Question: I think the following picture describes the problem well enough.

In my windows phone 7 application (C#), I have a combobox that binds some data (StatusNameAsceding, StatusNameDesceding etc)
As you can see the dropdown seems completely blank and its items appear over the dropdown except the selected one.
Any Idea.
The code i use
for combobox... (xaml page)
'''
<ComboBox SelectionChanged="OnSortingColumnChanged"
x:Name="SortingColumn" Margin="2,0,0,0" Foreground="Black"
VerticalContentAlignment="Center" Padding="0">
'''
in App.xaml.cs
'''
public enum SortingColumns
{
StatusNameAscending = 0,
StatusNameDescending,
EXAMINOAscending,
EXAMINODescending,
}
public SortingColumns SortingColumn { get; set; }
'''
in back code (page.xaml.cs)
'''
this.DataContext = CreateSampleData();
App.Current.SortingColumn = App.SortingColumns.StatusNameAscending;
SortingColumn.Items.Add(App.SortingColumns.StatusNameAscending.ToString());
SortingColumn.Items.Add(App.SortingColumns.StatusNameDescending.ToString());
SortingColumn.Items.Add(App.SortingColumns.EXAMINOAscending.ToString());
SortingColumn.Items.Add(App.SortingColumns.EXAMINODescending.ToString());
SortingColumn.SelectedIndex = (int)App.Current.SortingColumn;
'''
and...
'''
private void OnSortingColumnChanged(object sender, SelectionChangedEventArgs e)
{
App.Current.SortingColumn = (App.SortingColumns)SortingColumn.SelectedIndex;
// Rebind
// The List control binds the data again when a different datacontext is set.
var datacontext = DataContext;
DataContext = null;
DataContext = datacontext;
}
'''
When I click in the blank list the selection change happens and the sorting applied
I think something wrong happens in combobox template, but I don't know what!
Any Idea?
Thanks in advance!
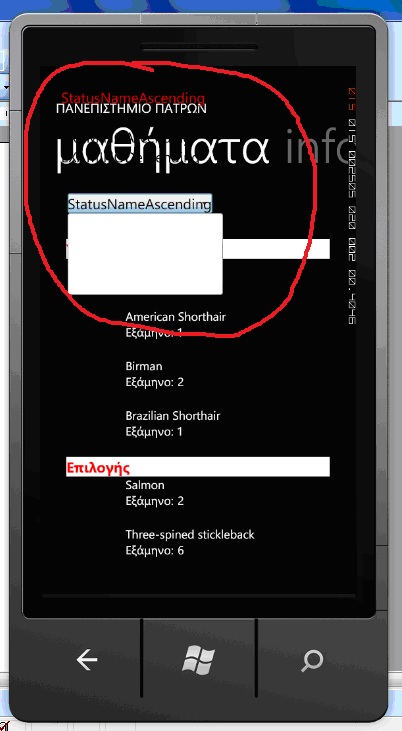
Answer: In the end I used listpicker instead of combobox
'''
<toolkit:ListPicker SelectionChanged="OnSortingColumnChanged" x:Name="SortingColumn" Margin="2,0,0,0" Foreground="Black" Width="300" Height="180" FontSize="18"></toolkit:ListPicker>
'''
A few details...
First of all you must install Silverlight tool for Windows Phone. You can download it here: <URL>
Then we go to AnyPage.xaml and built a sample User Interface but after that we declare like so:
'''
xmlns:toolkit="clr-namespace:Microsoft.Phone.Controls;assembly=Microsoft.Phone.Controls.Toolkit"
'''
The rest of the code remains the same. For more information about listpicker take a look <URL>